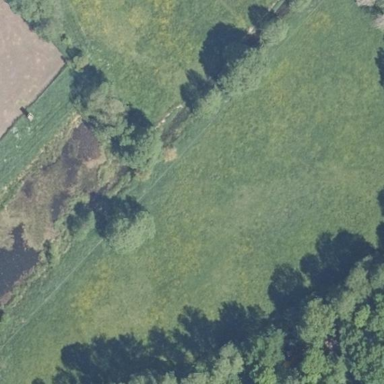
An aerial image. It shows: Beautiful meadow.